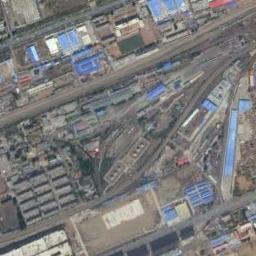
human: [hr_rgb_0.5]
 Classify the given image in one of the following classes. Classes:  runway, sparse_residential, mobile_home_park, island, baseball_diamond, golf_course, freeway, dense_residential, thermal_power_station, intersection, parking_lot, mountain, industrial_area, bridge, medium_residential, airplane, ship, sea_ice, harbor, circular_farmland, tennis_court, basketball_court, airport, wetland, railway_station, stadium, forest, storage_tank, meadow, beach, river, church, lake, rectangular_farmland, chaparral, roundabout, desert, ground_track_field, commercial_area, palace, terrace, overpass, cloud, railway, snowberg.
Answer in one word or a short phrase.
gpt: railway_station